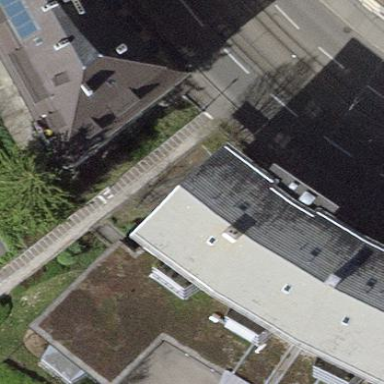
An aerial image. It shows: The building has flat roof that is oriented across.